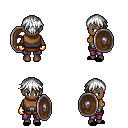
a pixel art fantasy rpg character, female body template, human, dark skin, leather chest armor, magenta pants, white short bangs hairstyle, gold gloves, black slippers, shield, four views (front, back, left, right), 2x2 character sprite sheet, small pixel art, hard edges, no anti-aliasing